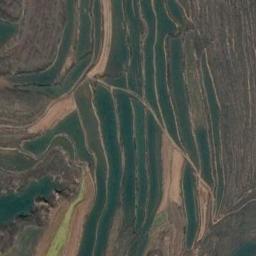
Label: terrace